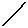
Label: line